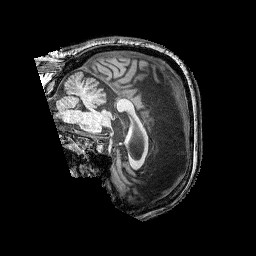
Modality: T1w
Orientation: sagittal
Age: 57
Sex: male
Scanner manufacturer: siemens
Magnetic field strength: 3 T
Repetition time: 2.25 s
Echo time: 0.00415 s